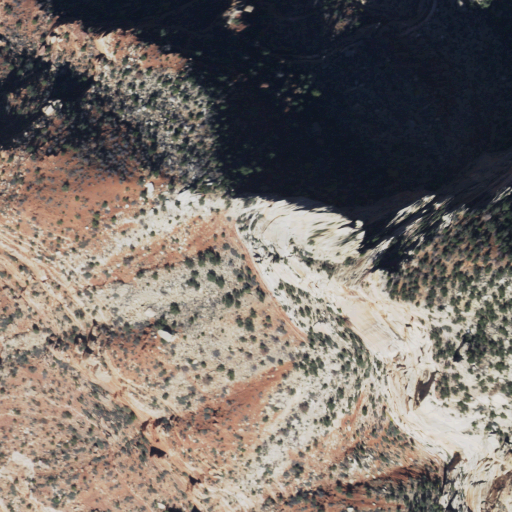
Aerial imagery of cliff(s) in Arizona named Honan Point containing evergreen forest, shrub, and barren land